Interaction volume radius: 10 \u00c5
Interaction volume height: 20 \u00c5
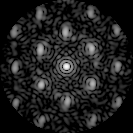
Disorder parameter: 0.4507